Question: I am using following code for matching surf features of the two images but unable to crop and align the image.
The original image,the rotated image and matched image are as follow.

I want to straight the rotated image just like the original image and crop the straight aligned image. I have tried geometric transform but failed to align the image.
'''
import numpy
import cv2
############### Image Matching ###############
def match_images(img1, img2):
"""Given two images, returns the matches"""
detector = cv2.SURF(400, 5, 5)
matcher = cv2.BFMatcher(cv2.NORM_L2)
kp1, desc1 = detector.detectAndCompute(img1, None)
kp2, desc2 = detector.detectAndCompute(img2, None)
raw_matches = matcher.knnMatch(desc1, trainDescriptors = desc2, k = 2)
kp_pairs = filter_matches(kp1, kp2, raw_matches)
return kp_pairs
def filter_matches(kp1, kp2, matches, ratio = 0.75):
mkp1, mkp2 = [], []
for m in matches:
if len(m) == 2 and m[0].distance < m[1].distance * ratio:
m = m[0]
mkp1.append( kp1[m.queryIdx] )
mkp2.append( kp2[m.trainIdx] )
kp_pairs = zip(mkp1, mkp2)
return kp_pairs
############### Match Diplaying ###############
def explore_match(win, img1, img2, kp_pairs, status = None, H = None):
h1, w1 = img1.shape[:2]
h2, w2 = img2.shape[:2]
vis = numpy.zeros((max(h1, h2), w1+w2), numpy.uint8)
vis[:h1, :w1] = img1
vis[:h2, w1:w1+w2] = img2
vis = cv2.cvtColor(vis, cv2.COLOR_GRAY2BGR)
if H is not None:
corners = numpy.float32([[0, 0], [w1, 0], [w1, h1], [0, h1]])
corners = numpy.int32( cv2.perspectiveTransform(corners.reshape(1, -1, 2), H).reshape(-1, 2) + (w1, 0) )
cv2.polylines(vis, [corners], True, (255, 255, 255))
if status is None:
status = numpy.ones(len(kp_pairs), numpy.bool_)
p1 = numpy.int32([kpp[0].pt for kpp in kp_pairs])
p2 = numpy.int32([kpp[1].pt for kpp in kp_pairs]) + (w1, 0)
green = (0, 255, 0)
red = (0, 0, 255)
white = (255, 255, 255)
kp_color = (51, 103, 236)
for (x1, y1), (x2, y2), inlier in zip(p1, p2, status):
if inlier:
col = green
cv2.circle(vis, (x1, y1), 2, col, -1)
cv2.circle(vis, (x2, y2), 2, col, -1)
else:
col = red
r = 2
thickness = 3
cv2.line(vis, (x1-r, y1-r), (x1+r, y1+r), col, thickness)
cv2.line(vis, (x1-r, y1+r), (x1+r, y1-r), col, thickness)
cv2.line(vis, (x2-r, y2-r), (x2+r, y2+r), col, thickness)
cv2.line(vis, (x2-r, y2+r), (x2+r, y2-r), col, thickness)
vis0 = vis.copy()
for (x1, y1), (x2, y2), inlier in zip(p1, p2, status):
if inlier:
cv2.line(vis, (x1, y1), (x2, y2), green)
cv2.imshow(win, vis)
cv2.waitKey(0)
cv2.destroyAllWindows()
def draw_matches(window_name, kp_pairs, img1, img2):
"""Draws the matches for """
mkp1, mkp2 = zip(*kp_pairs)
p1 = numpy.float32([kp.pt for kp in mkp1])
p2 = numpy.float32([kp.pt for kp in mkp2])
if len(kp_pairs) >= 4:
H, status = cv2.findHomography(p1, p2, cv2.RANSAC, 5.0)
else:
H, status = None, None
if len(p1):
explore_match(window_name, img1, img2, kp_pairs, status, H)
############### Test ###############
img1 = cv2.imread('orig.jpg', 0)
img2 = cv2.imread('rota.jpg', 0)
cv2.imshow('REAL',img1)
cv2.imshow('Rotated',img2)
#img_1= cv2.resize(img1,(500,600))
#img_2= cv2.resize(img2,(500,600))
kp_pairs = match_images(img1, img2)
if kp_pairs:
draw_matches('Matching Features', kp_pairs, img1, img2)
else:
print "No matches found"
'''
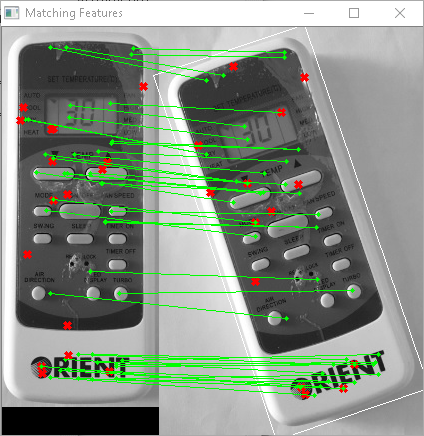
Answer: Maybe you want the result like follow.
Found matches in the scene:

Crop the object:

---
Env: Python 3.5 + OpenCV 3.3
Here is sample code to crop the object(img1) from the scene(img2).
'''
## Crop the matched region from scene
h,w = img1.shape[:2]
pts = np.float32([ [0,0],[0,h-1],[w-1,h-1],[w-1,0] ]).reshape(-1,1,2)
dst = cv2.perspectiveTransform(pts,M)
perspectiveM = cv2.getPerspectiveTransform(np.float32(dst),pts)
found = cv2.warpPerspective(img2,perspectiveM,(w,h))
cv2.imwrite("found.png", found)
'''
---
Full code with description in my another answer:
<URL>